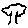
Label: tree